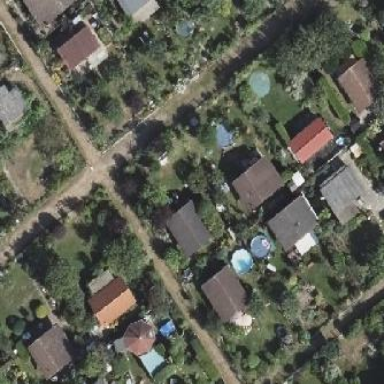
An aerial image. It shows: Plot in the allotments.